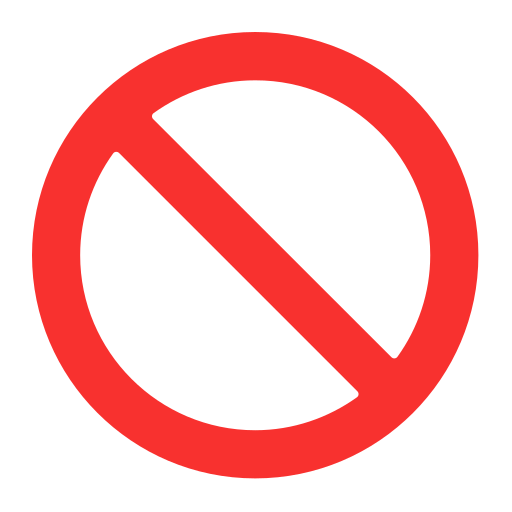
prohibited flat